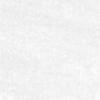
Label: no_change